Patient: sex M, age 45
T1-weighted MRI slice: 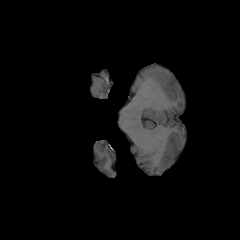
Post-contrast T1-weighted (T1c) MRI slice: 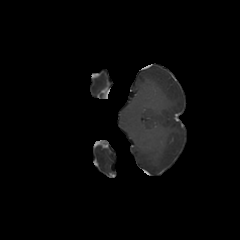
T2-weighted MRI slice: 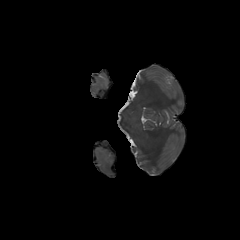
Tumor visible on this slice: no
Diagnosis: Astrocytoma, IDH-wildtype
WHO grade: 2